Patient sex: M
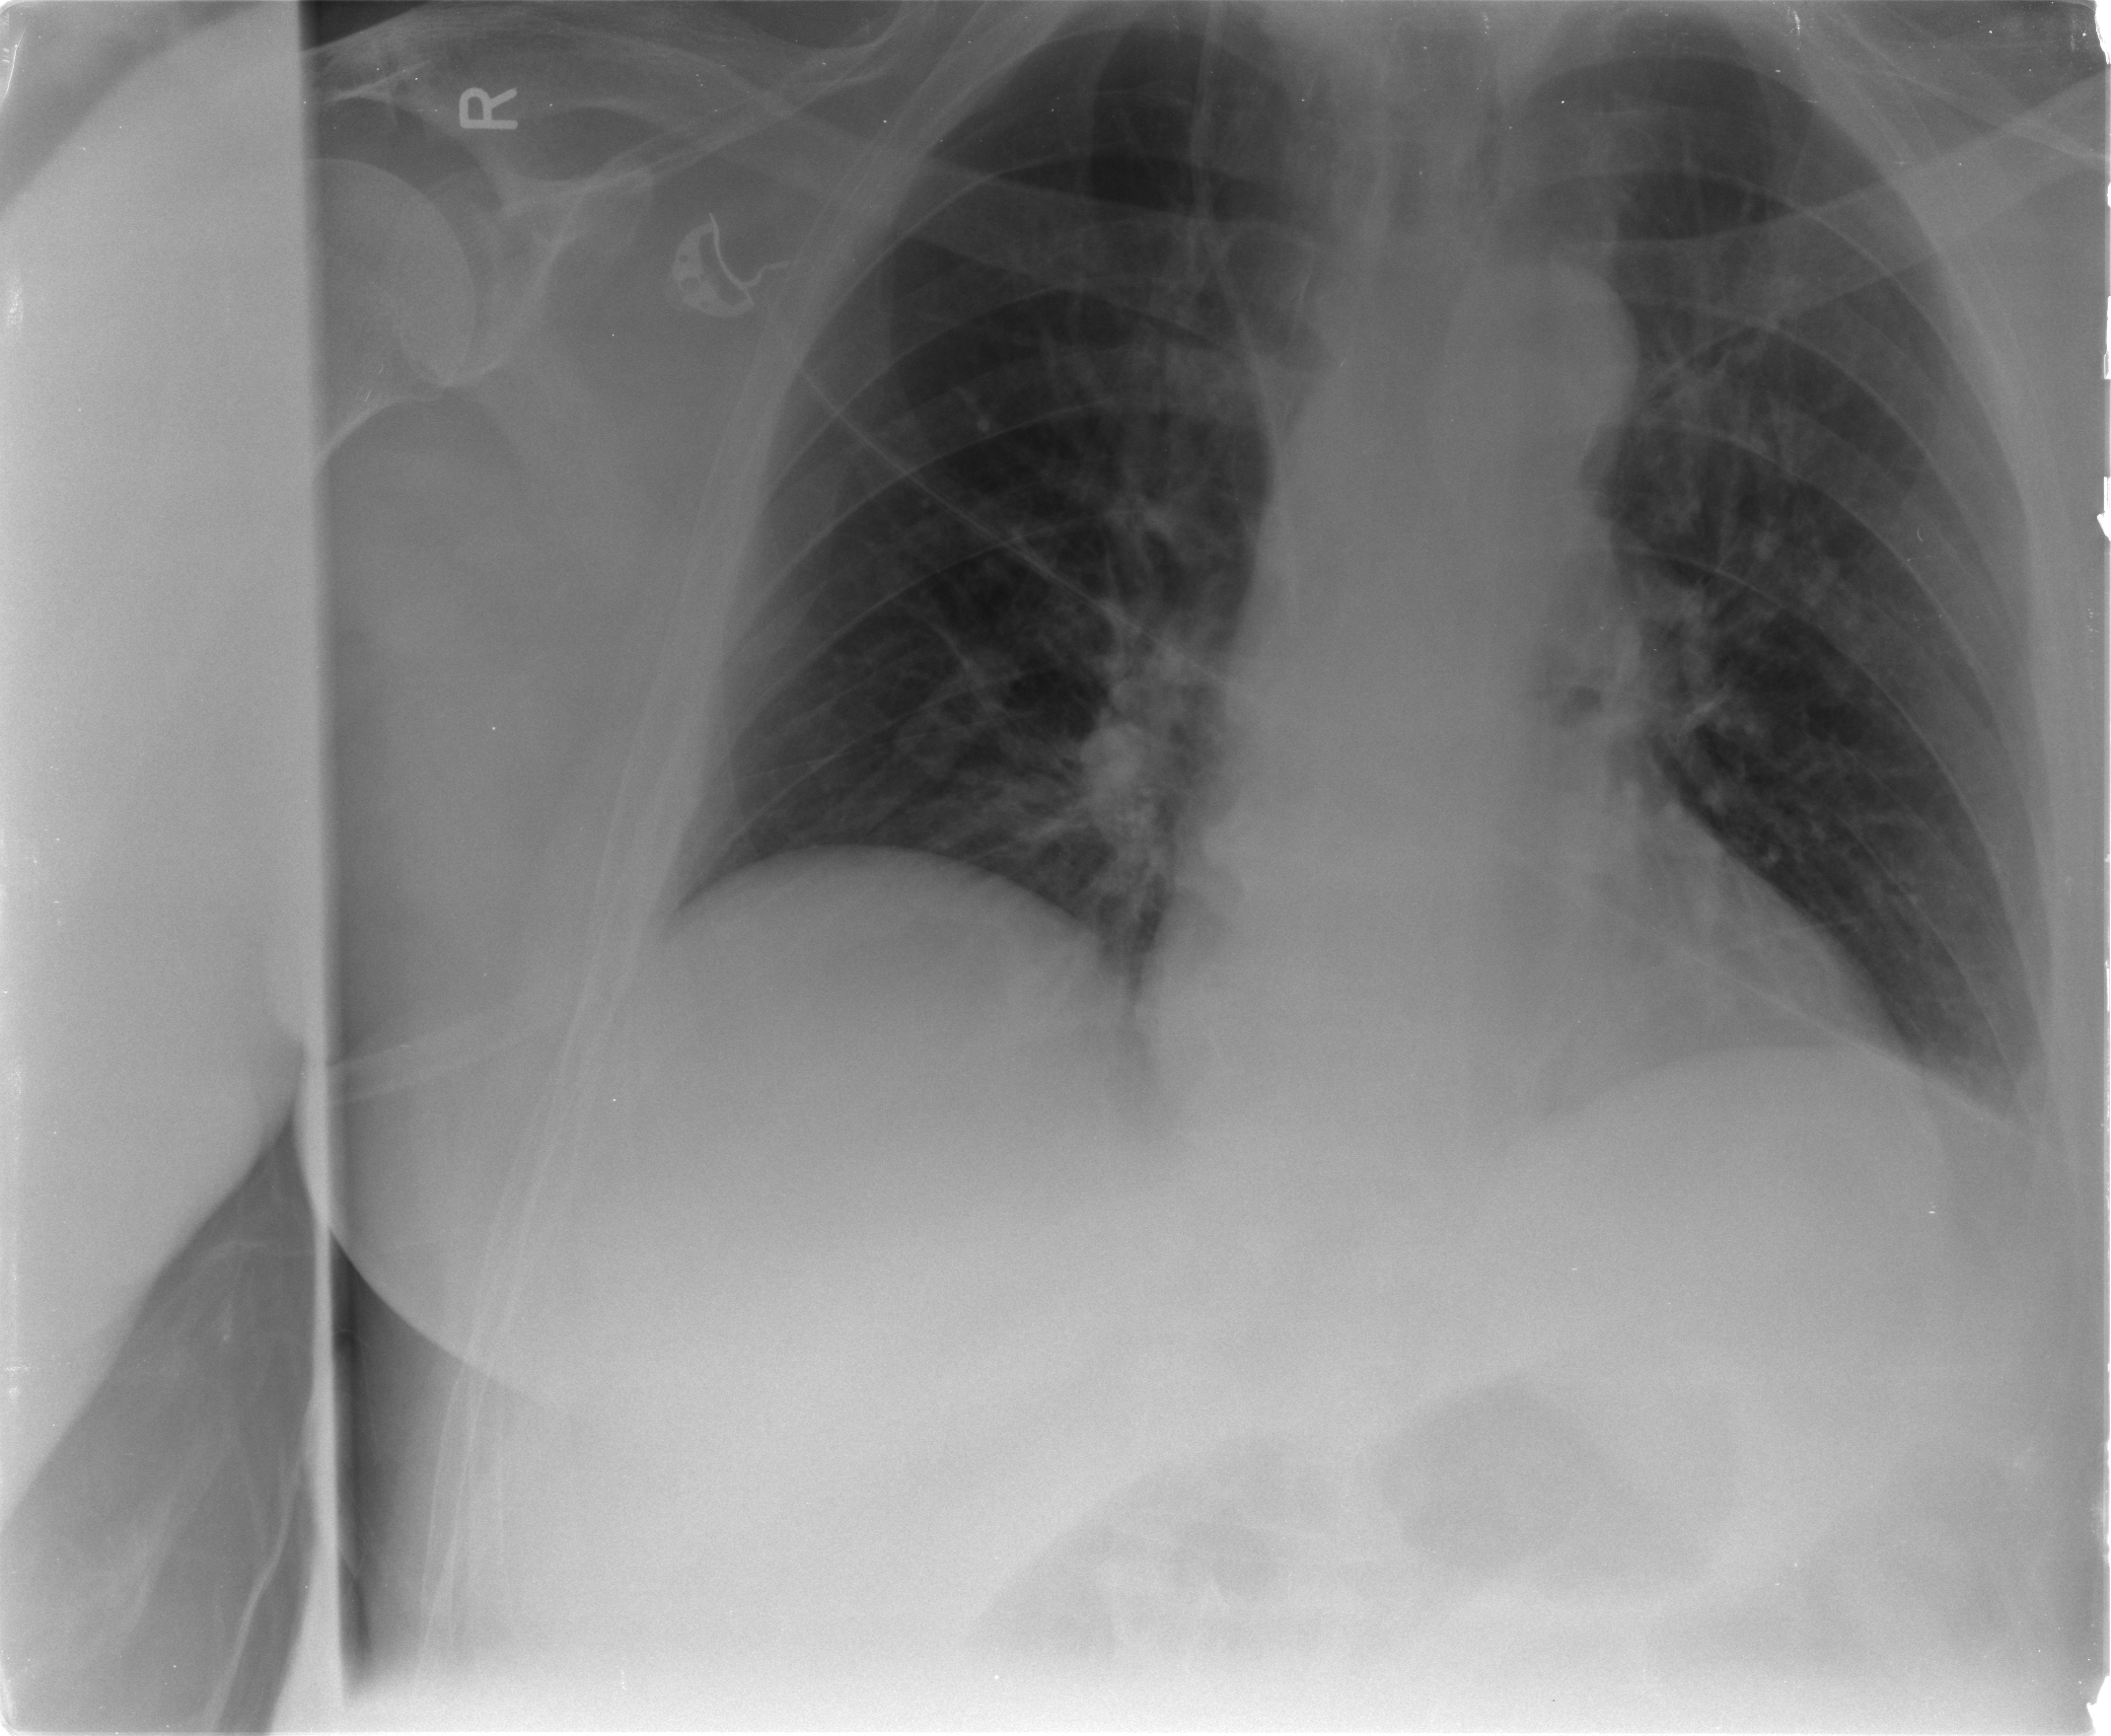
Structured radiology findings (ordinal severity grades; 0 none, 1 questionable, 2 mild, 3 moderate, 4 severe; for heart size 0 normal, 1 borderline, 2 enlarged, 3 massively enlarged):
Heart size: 0
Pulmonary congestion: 1
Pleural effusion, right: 0
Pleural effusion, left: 1
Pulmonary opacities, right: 0
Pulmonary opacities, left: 0
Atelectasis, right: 0
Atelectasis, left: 1